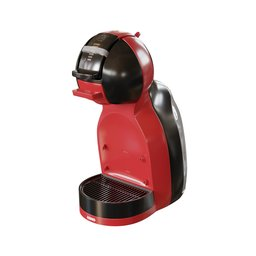
Label: appliances